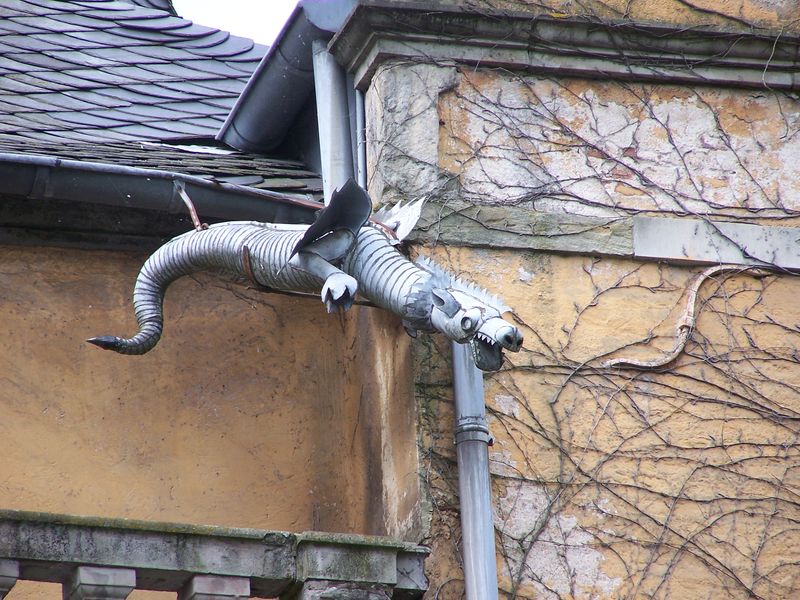
Titel: Schloss Frens in Bergheim (Herrenhaus im 14./15. Jh. errichtet, Bauveränderungen im 18. Jh unter Graf Beissel von Gymnich)
Standort: Bergheim, Quadrath-Ichendorf (EU - D - NRW)
Schlagwörter: flügel, gelb, braun, säule, dach, haus, beige, wand, augen, schuppen, skulptur, schwanz, modern, mauer, ziegel, dekoration, zeitgenössisch, metall, regenrinne, hässlich, lustig, ranke, zähne, efeu, maul, nüstern, blech, drache, installation, dachrinne, biber, wasserspeier drachen, blech an dachrinne hängend